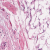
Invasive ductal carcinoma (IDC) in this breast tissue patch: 0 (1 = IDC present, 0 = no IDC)